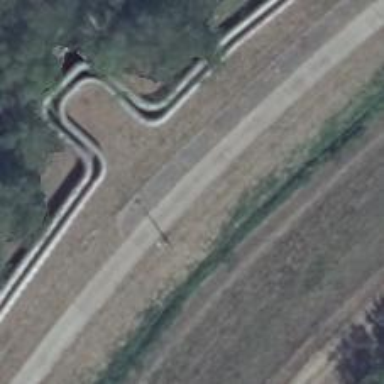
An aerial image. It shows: Concrete track with grade1 tracktype.